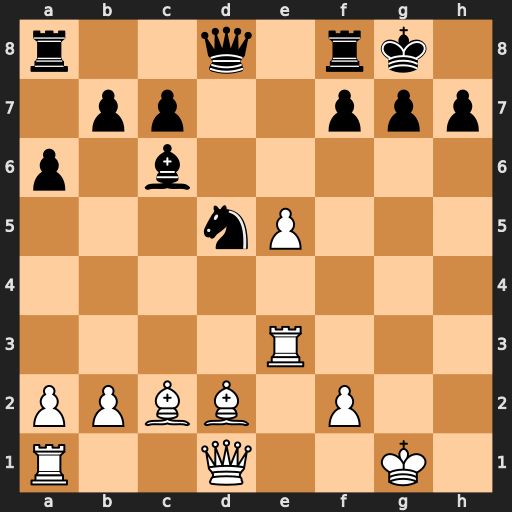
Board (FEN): r2q1rk1/1pp2ppp/p1b5/3nP3/8/4R3/PPBB1P2/R2Q2K1
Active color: w
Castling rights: -
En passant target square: -
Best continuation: Bxh7+ Kh8 Rh3 Nf4 Bxf4 Qxd1+ Rxd1